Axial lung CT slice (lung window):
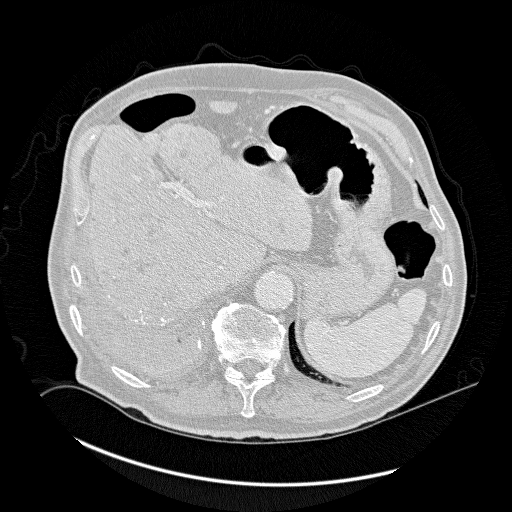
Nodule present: no